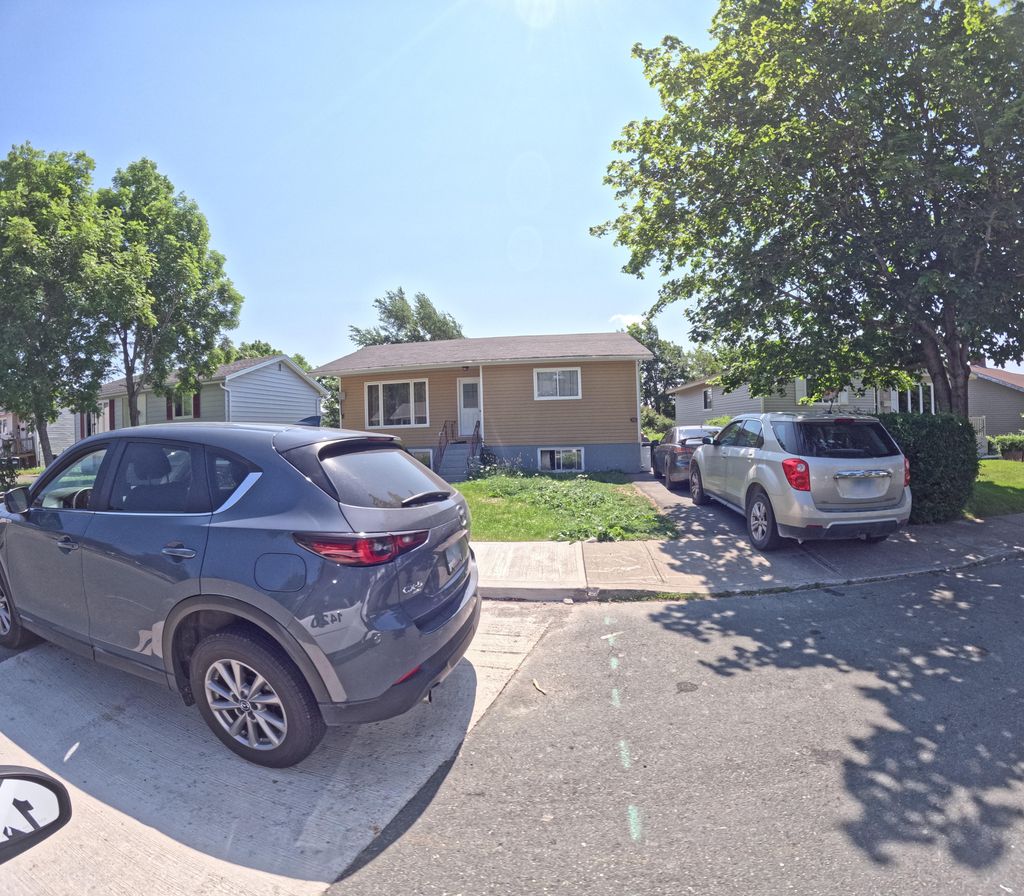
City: st_johns